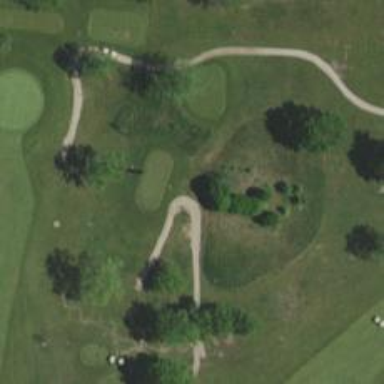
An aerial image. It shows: Pathway for golfing.